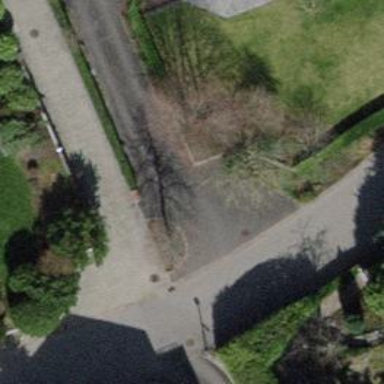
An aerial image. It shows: Hedge barrier.